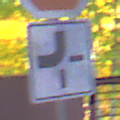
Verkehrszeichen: VerlaufVorfahrtsstrasse2
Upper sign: Stop
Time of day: Night
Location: Outdoor (Urban)
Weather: PartlyCloudy
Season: NotSpecified
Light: Natural